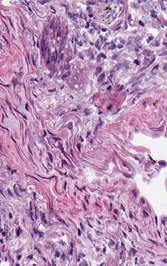
Tumor epithelial tissue: no
Tumor-associated stroma tissue: yes
Normal tissue: no